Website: crate-barrel
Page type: billing-address
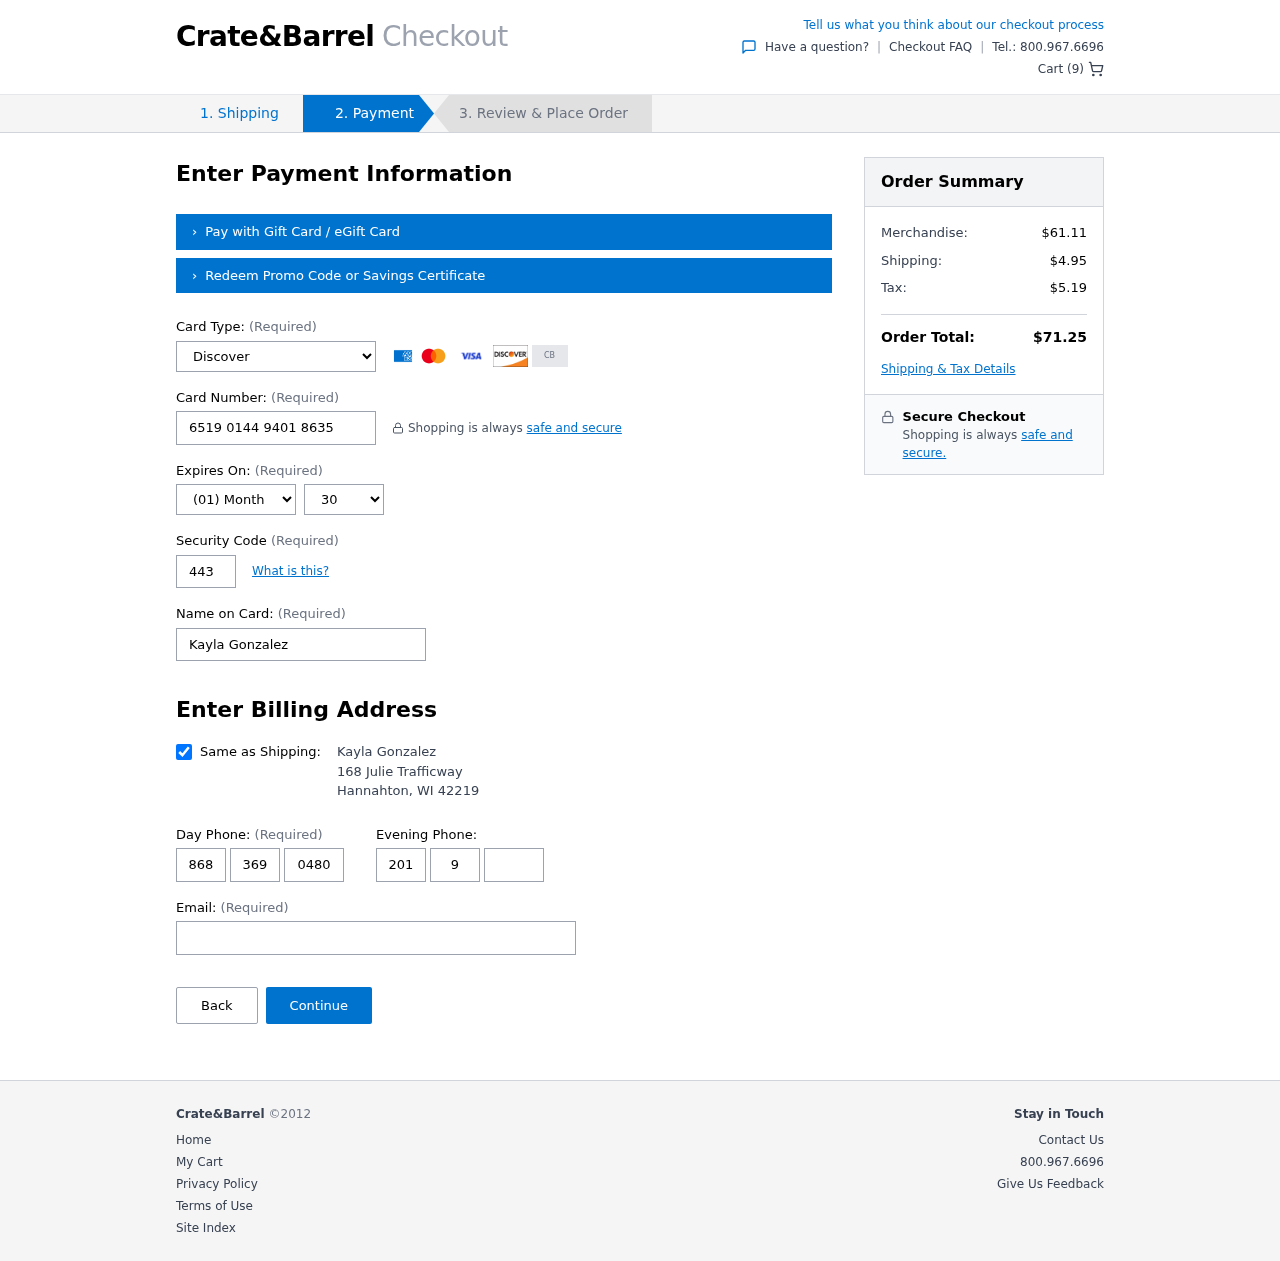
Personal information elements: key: PII_CARD_CVV
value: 443
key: PII_CARD_EXPIRY_MONTH
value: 01
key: PII_CARD_EXPIRY_YEAR
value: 30
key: PII_CARD_NUMBER
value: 6519 0144 9401 8635
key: PII_CARD_TYPE
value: Discover
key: PII_CITY
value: Hannahton
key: PII_EMAIL
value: kgonzalez@gmail.com
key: PII_FULLNAME
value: Kayla Gonzalez
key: PII_PHONE_ALT_AREA
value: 201
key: PII_PHONE_ALT_PREFIX
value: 981
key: PII_PHONE_ALT_SUFFIX
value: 8685
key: PII_PHONE_AREA
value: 868
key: PII_PHONE_PREFIX
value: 369
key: PII_PHONE_SUFFIX
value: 0480
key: PII_POSTCODE
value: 42219
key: PII_STATE_ABBR
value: WI
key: PII_STREET
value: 168 Julie Trafficway
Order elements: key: ORDER_NUM_ITEMS
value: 9
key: ORDER_SUBTOTAL
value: $61.11
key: ORDER_SHIPPING_COST
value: $4.95
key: ORDER_TAX
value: $5.19
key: ORDER_TOTAL
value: $71.25